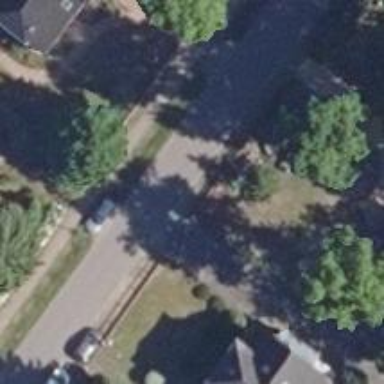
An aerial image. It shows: Residential road with asphalt surface.